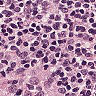
Metastatic tissue present: no